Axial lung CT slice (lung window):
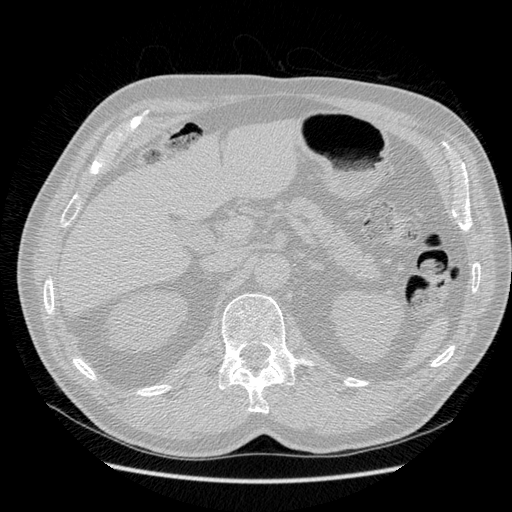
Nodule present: no